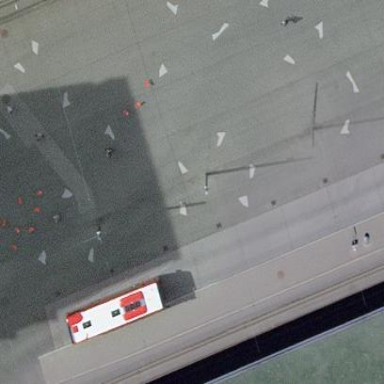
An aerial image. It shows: Asphalt platform for public transport.